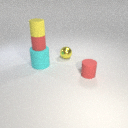
small yellow rubber cylinder above small red rubber cylinder